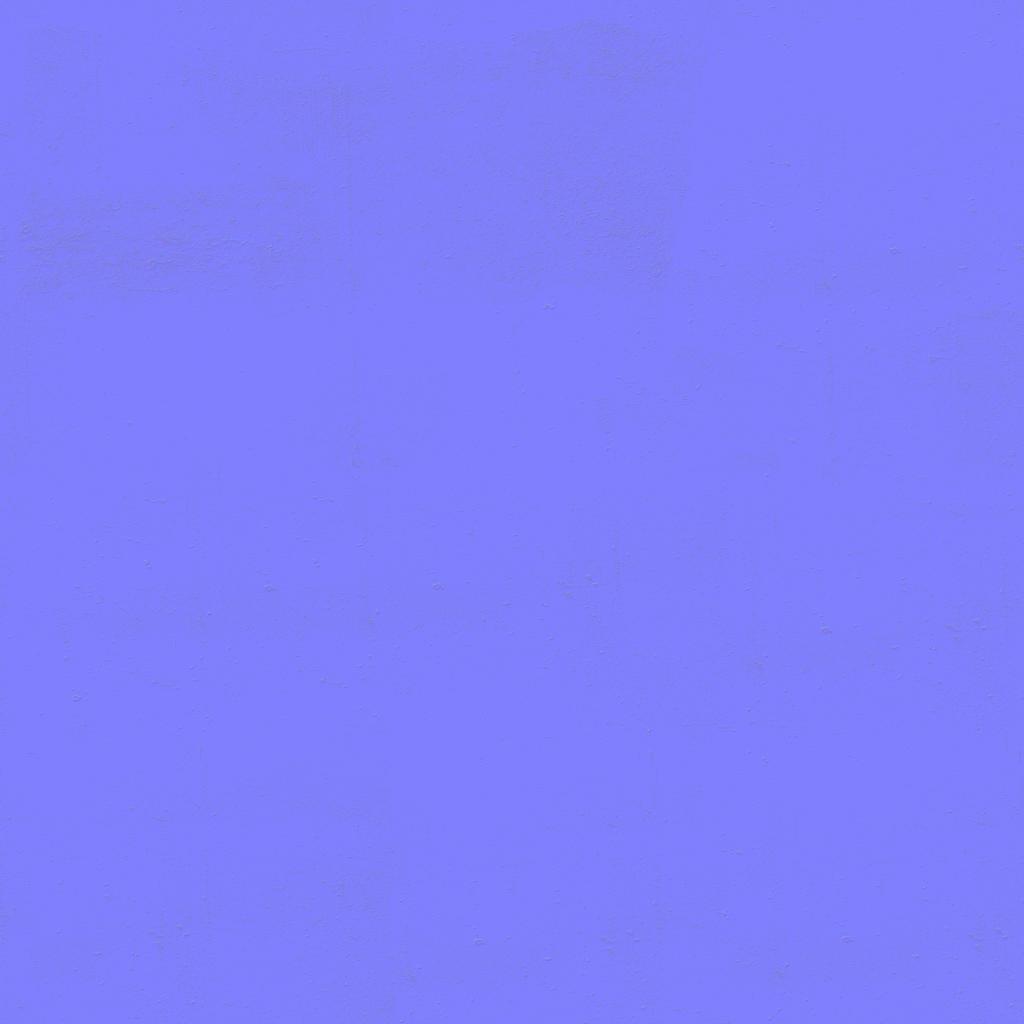
Texture map type: NormalDX